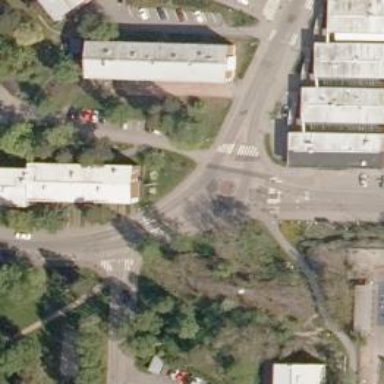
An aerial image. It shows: Residential road with asphalt surface and circular junction.